Aerial crown-view tile of a tropical tree (Barro Colorado Island, Panama), acquired 20250818:
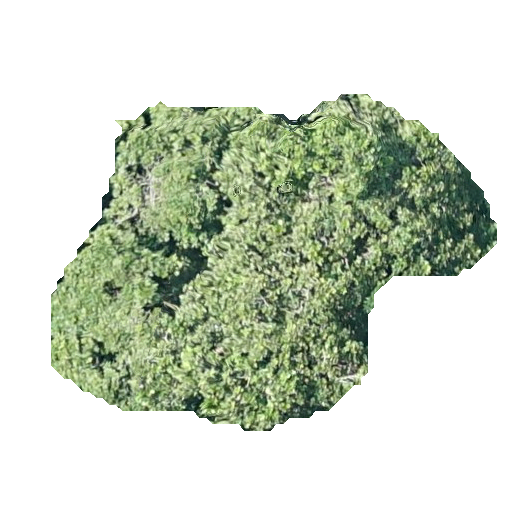
Species: Anacardium excelsum
GBIF accepted scientific name: Anacardium excelsum
Crown area: 146.557 m²